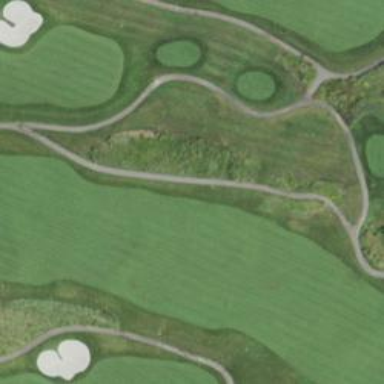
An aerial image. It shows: Golf fairway surrounded by grass.